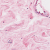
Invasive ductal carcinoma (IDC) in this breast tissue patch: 0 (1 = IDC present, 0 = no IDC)